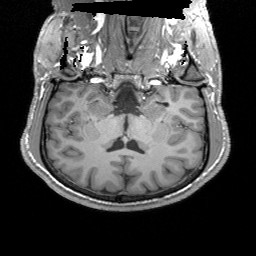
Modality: T1w
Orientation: sagittal